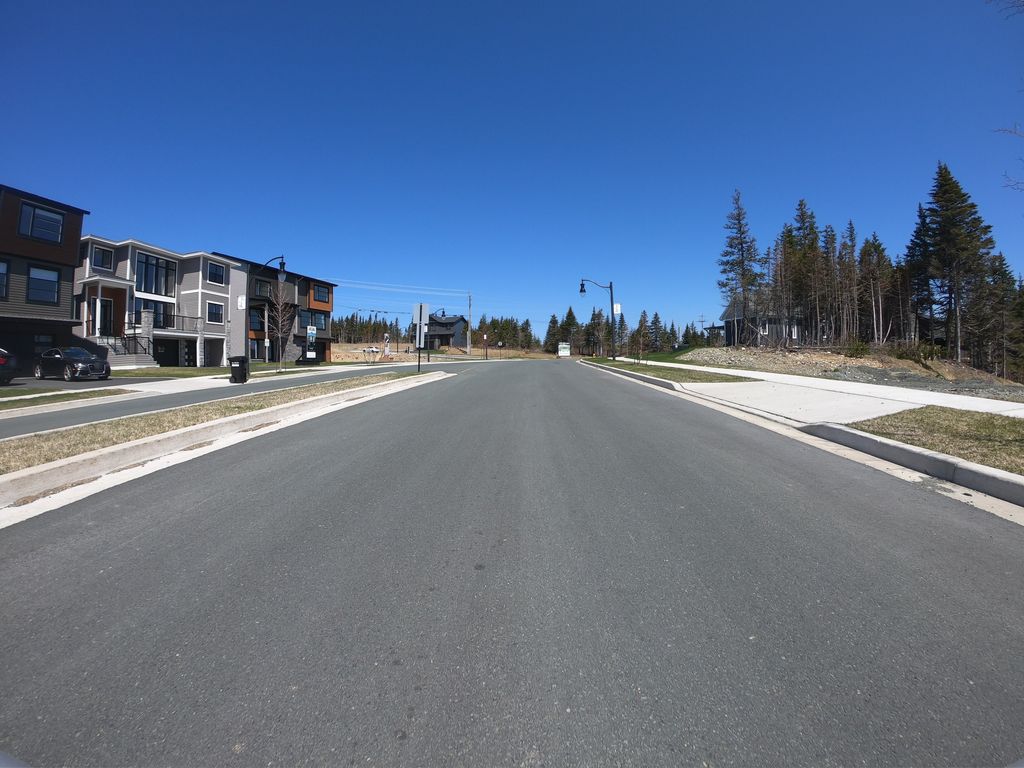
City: st_johns